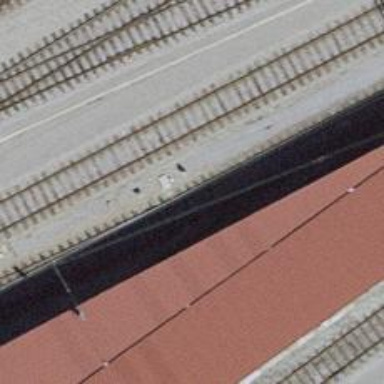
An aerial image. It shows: Railway switch.